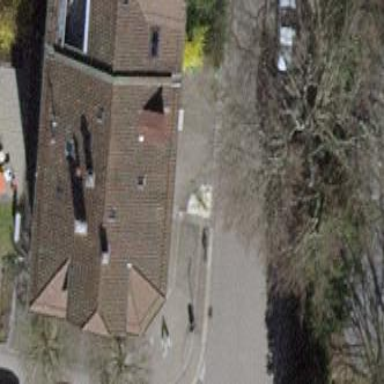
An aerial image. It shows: Building with tile roof.